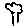
Label: tree